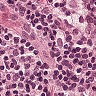
Metastatic tissue present: no